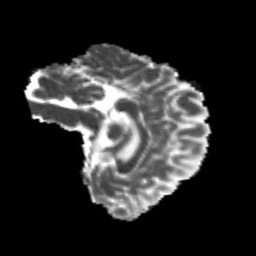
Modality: MD
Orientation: sagittal
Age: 20
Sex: female
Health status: healthy
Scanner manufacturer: philips
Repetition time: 7.389 s
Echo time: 0.08599 s